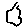
Label: hexagon